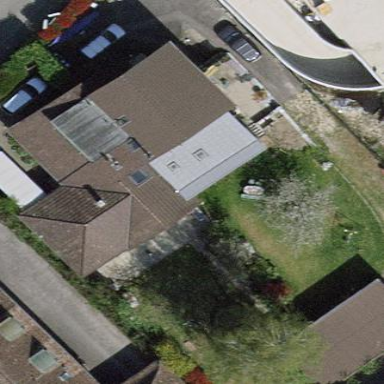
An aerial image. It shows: Garden surrounded by fence.